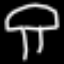
Label: mushroom